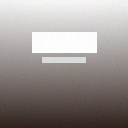
Screen state: on